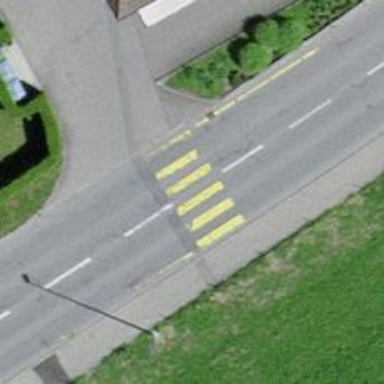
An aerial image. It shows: Uncontrolled zebra crossing on the road.